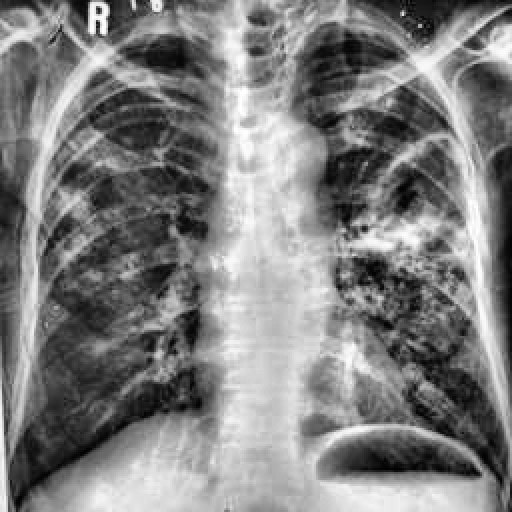
Finding: TUBERCULOSIS